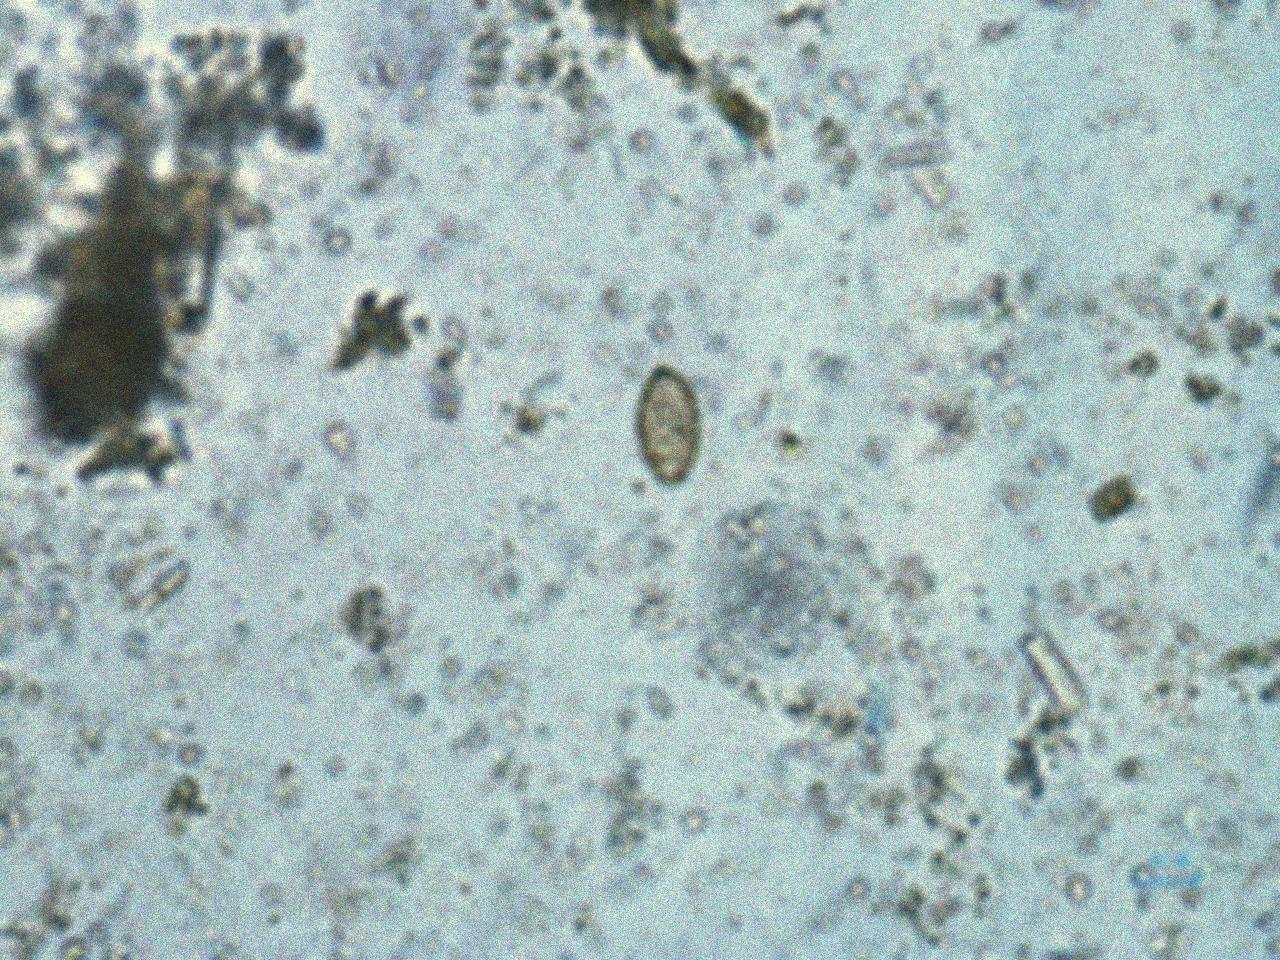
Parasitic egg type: Opisthorchis viverrine